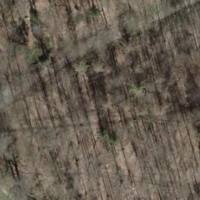
EUNIS habitat code: 41
Species observed at this site:
Circaea lutetiana
Fraxinus excelsior